Field crop: tomato
Growth stage: 1
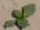
Species: solanum